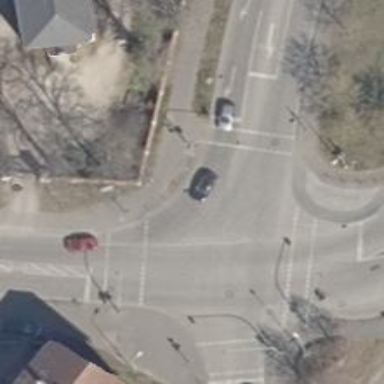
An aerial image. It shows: Crossing on cycleway.